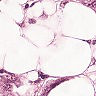
Metastatic tissue present: yes